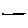
Label: line